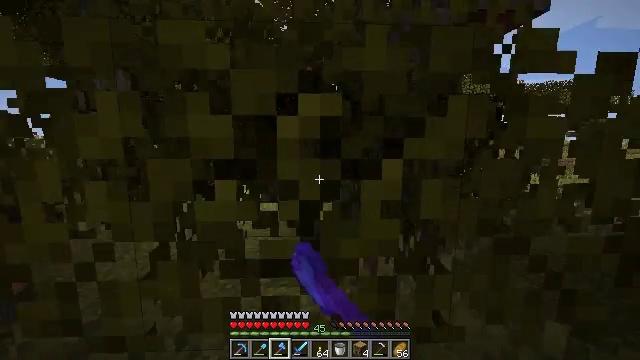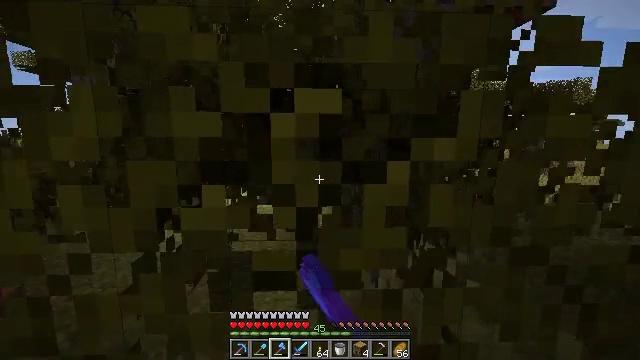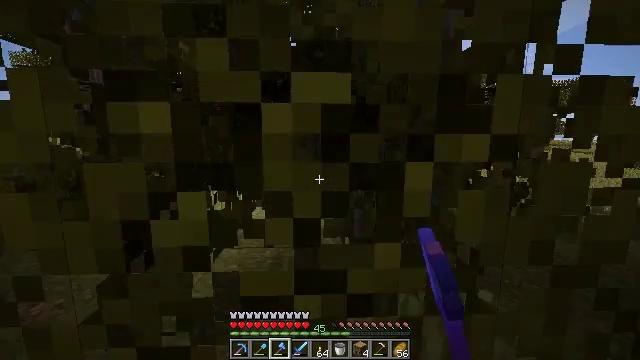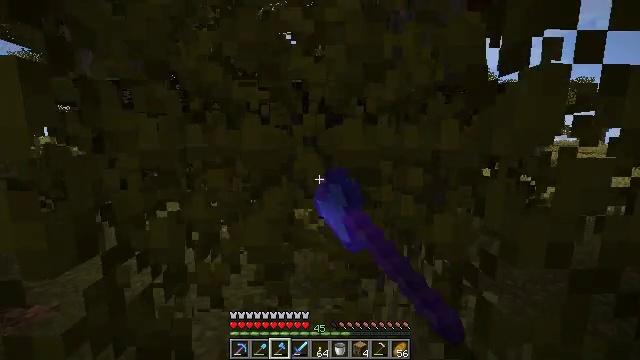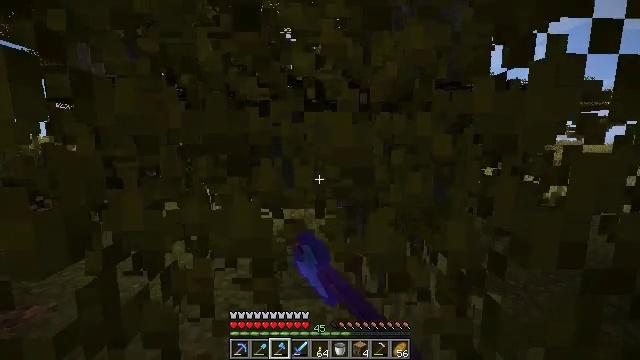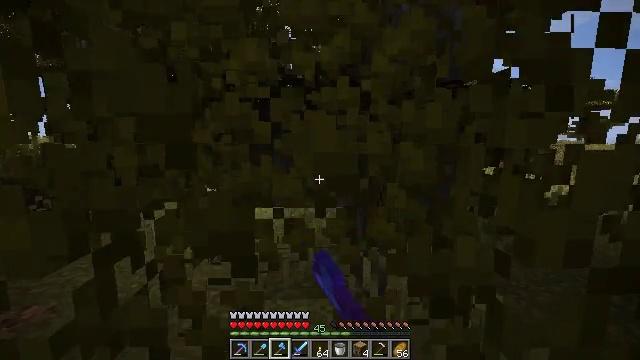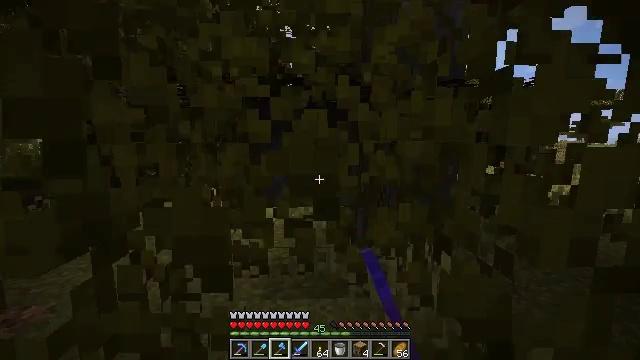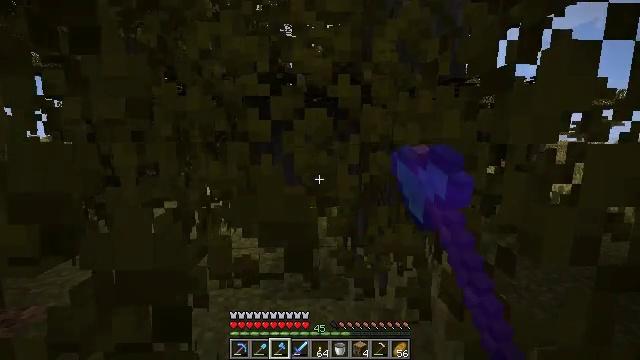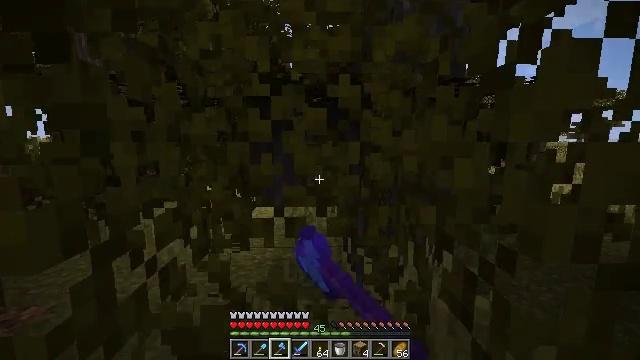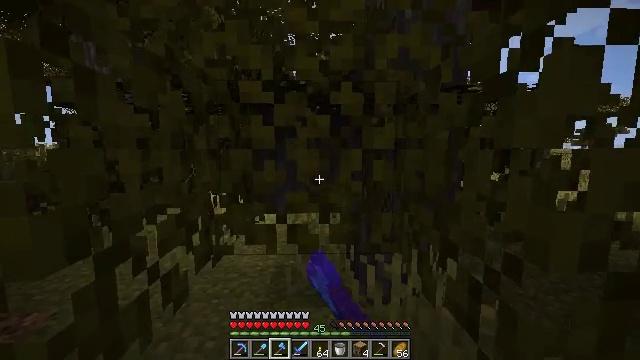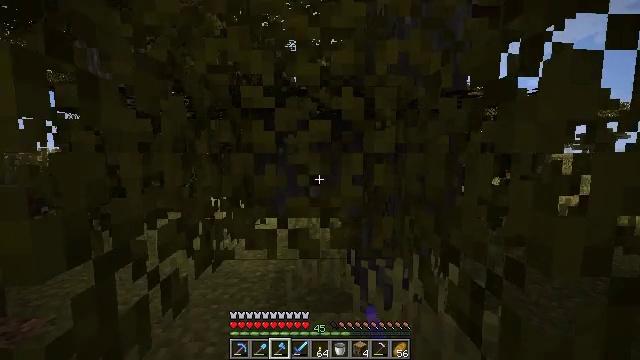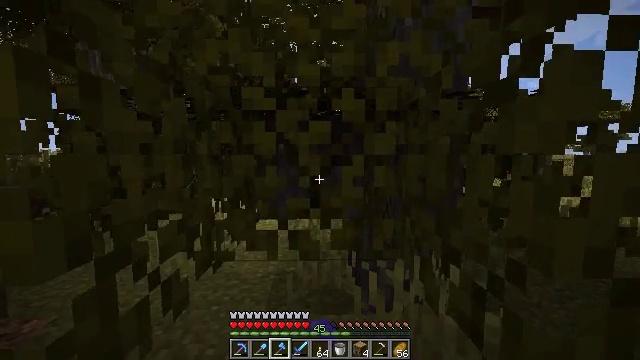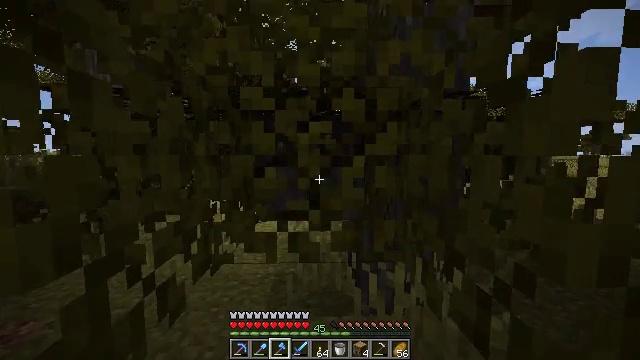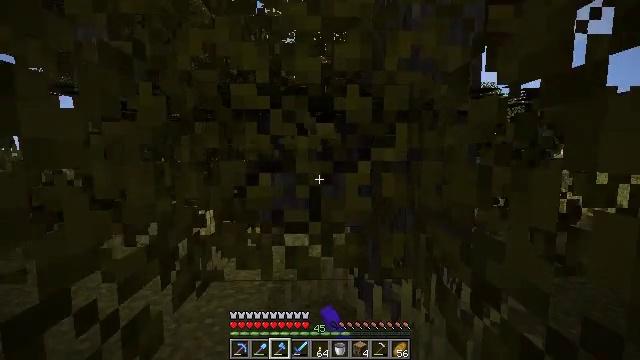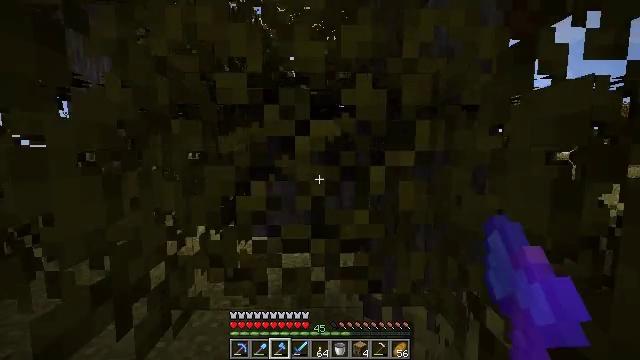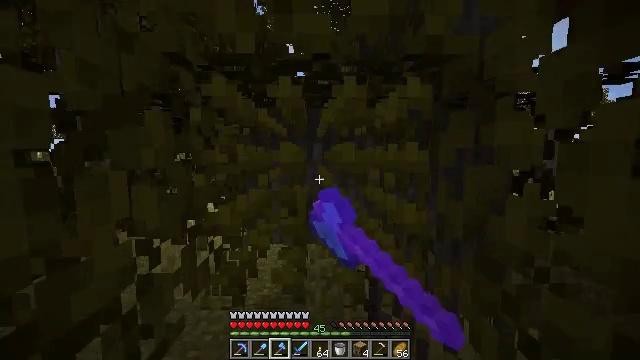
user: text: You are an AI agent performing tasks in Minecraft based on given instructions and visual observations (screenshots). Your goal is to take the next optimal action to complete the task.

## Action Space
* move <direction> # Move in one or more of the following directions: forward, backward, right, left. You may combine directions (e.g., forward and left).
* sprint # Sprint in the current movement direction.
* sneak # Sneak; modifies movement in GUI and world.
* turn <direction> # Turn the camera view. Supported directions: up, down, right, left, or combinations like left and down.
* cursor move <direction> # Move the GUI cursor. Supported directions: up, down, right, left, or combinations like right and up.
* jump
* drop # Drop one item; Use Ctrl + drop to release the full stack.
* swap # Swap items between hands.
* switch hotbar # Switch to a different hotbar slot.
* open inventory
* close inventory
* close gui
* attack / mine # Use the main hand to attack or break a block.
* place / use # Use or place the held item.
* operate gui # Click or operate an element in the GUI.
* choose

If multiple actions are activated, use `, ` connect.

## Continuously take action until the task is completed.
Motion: motion action
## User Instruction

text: Gather acacia leaves by breaking them.
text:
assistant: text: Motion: attack / mine
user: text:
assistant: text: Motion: attack / mine
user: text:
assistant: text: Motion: attack / mine
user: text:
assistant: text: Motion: attack / mine
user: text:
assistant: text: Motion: attack / mine
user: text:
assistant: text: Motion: attack / mine
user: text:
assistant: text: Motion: attack / mine
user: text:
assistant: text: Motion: attack / mine
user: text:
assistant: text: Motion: turn up, attack / mine
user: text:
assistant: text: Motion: turn up, attack / mine
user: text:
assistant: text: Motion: attack / mine
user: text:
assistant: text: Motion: move forward, attack / mine
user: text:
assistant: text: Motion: move forward, attack / mine
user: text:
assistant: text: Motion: move forward, attack / mine
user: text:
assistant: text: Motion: move forward, attack / mine
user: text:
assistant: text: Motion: move forward, attack / mine
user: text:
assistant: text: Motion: attack / mine
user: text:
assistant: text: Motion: attack / mine
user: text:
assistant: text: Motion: attack / mine
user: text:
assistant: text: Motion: attack / mine